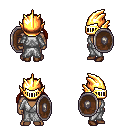
a pixel art fantasy rpg character, male body template, human, dark skin, white robe, red pants, brunette twin-tailed hairstyle, gold helm, brown shoes, shield, four views (front, back, left, right), 2x2 character sprite sheet, small pixel art, hard edges, no anti-aliasing